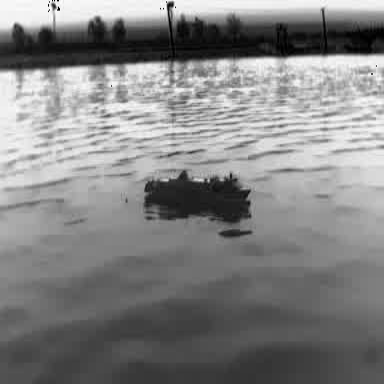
There is a container_ship in the infrared image.